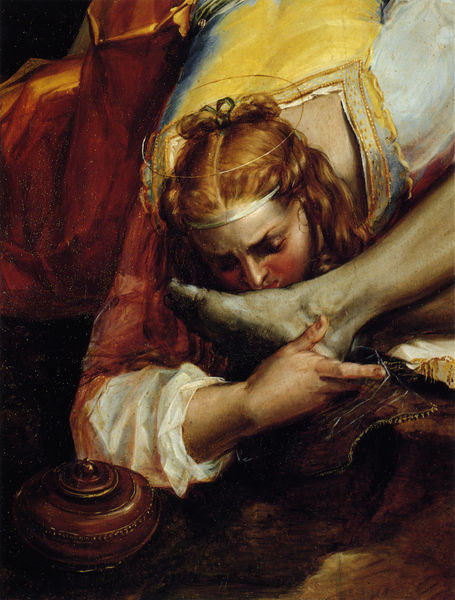
Titel: Trauer um den toten Christus, mit dem heiligen Abt Antonius und dem Heiligen Benedikt, Detail: Die Heilige Maria Magdalena
Künstler: Peter Candid
Standort: Volterra
Institution: Pinacoteca Civica
Schlagwörter: blau, dunkel, fuß, gemälde, hand, haut, kopf, körper, mann, rubens, schatten, weiß, gelb, grün, mädchen, ausschnitt, braun, bunt, daumen, finger, frau, frisur, grau, haar, hell, kleid, licht, mund, nase, orange, rücken, stirn, dame, rot, schleier, tuch, schleife, blond, hemd, jung, arm, augen, band, barock, bibel, blass, falten, gesicht, haarschmuck, halten, inkarnat, leiche, schale, schüssel, stirnband, tod, tot, toter, trauer, ärmel, bild, öl, kalt, boden, gewand, gold, haare, mantel, stickerei, stoff, diadem, haarreif, lippen, locken, renaissance, rosa, scheitel, seide, kreis, engel, kanne, vase, fell, topf, bein, wangen, kuss, küssen, leidenschaft, farbe, haarband, schemel, historienbild, kissen, weib, zeigefinger, zopf, detail, maler, metall, tee, knöchel, liegend, zehe, zehen, lider, haarknoten, waschen, deckel, gefäß, dose, kupfer, manschetten, salbung, gastmahl, fragment, verzweiflung, heiligenschein, nimbus, christus, jesus, kreuzabnahme, kreuzigung, leichnam, sohle, rotblond, hingabe, knieend, sturz, knieen, romanik, bleich, hamd, reif, ehrfurcht, historismus, tiara, heilige, verehrung, schatulle, heilig, maria, magdalena, beweinung, gloriole, jesu, maria magdalena, salbgefäß, haltend, biblisch, tiegel, urne, grablegung, gelenk, kniefall, ölung, unterschenkel, waschung, innigkeit, fusskuss, barbara, borten, behältnis, lazarus, bussi, döschen, stirnreif, fusswaschung, küssend, barokk, sünderin, devotion, ölgefäss, balsam, ehrfürchtig, frau fuss, haus des levi, levi, maria amagdalena, maria magdalen, nymb, salbtöpfchen, silberreif, teedose, unterordnend, gelbes kleid, teekrug